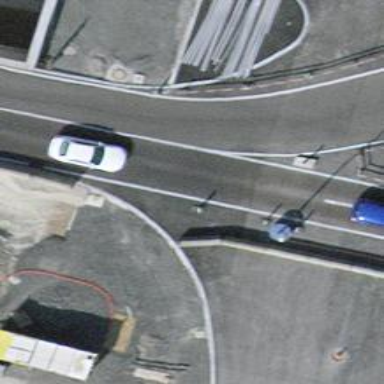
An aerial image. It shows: Crossing with traffic signals.